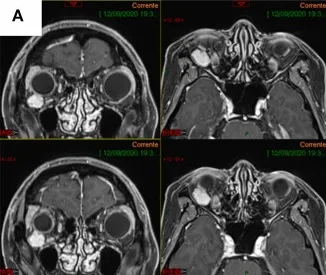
Preoperative enhanced MRI of the orbits (left, axial; right, coronal) showing the cavernous hemangioma located in the inferior lateral part of the right orbital intraconic space.
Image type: radiology (mri)